Interaction volume radius: 10 \u00c5
Interaction volume height: 35 \u00c5
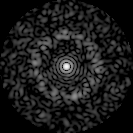
Disorder parameter: 0.8272